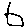
Label: square